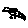
Label: bird